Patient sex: M
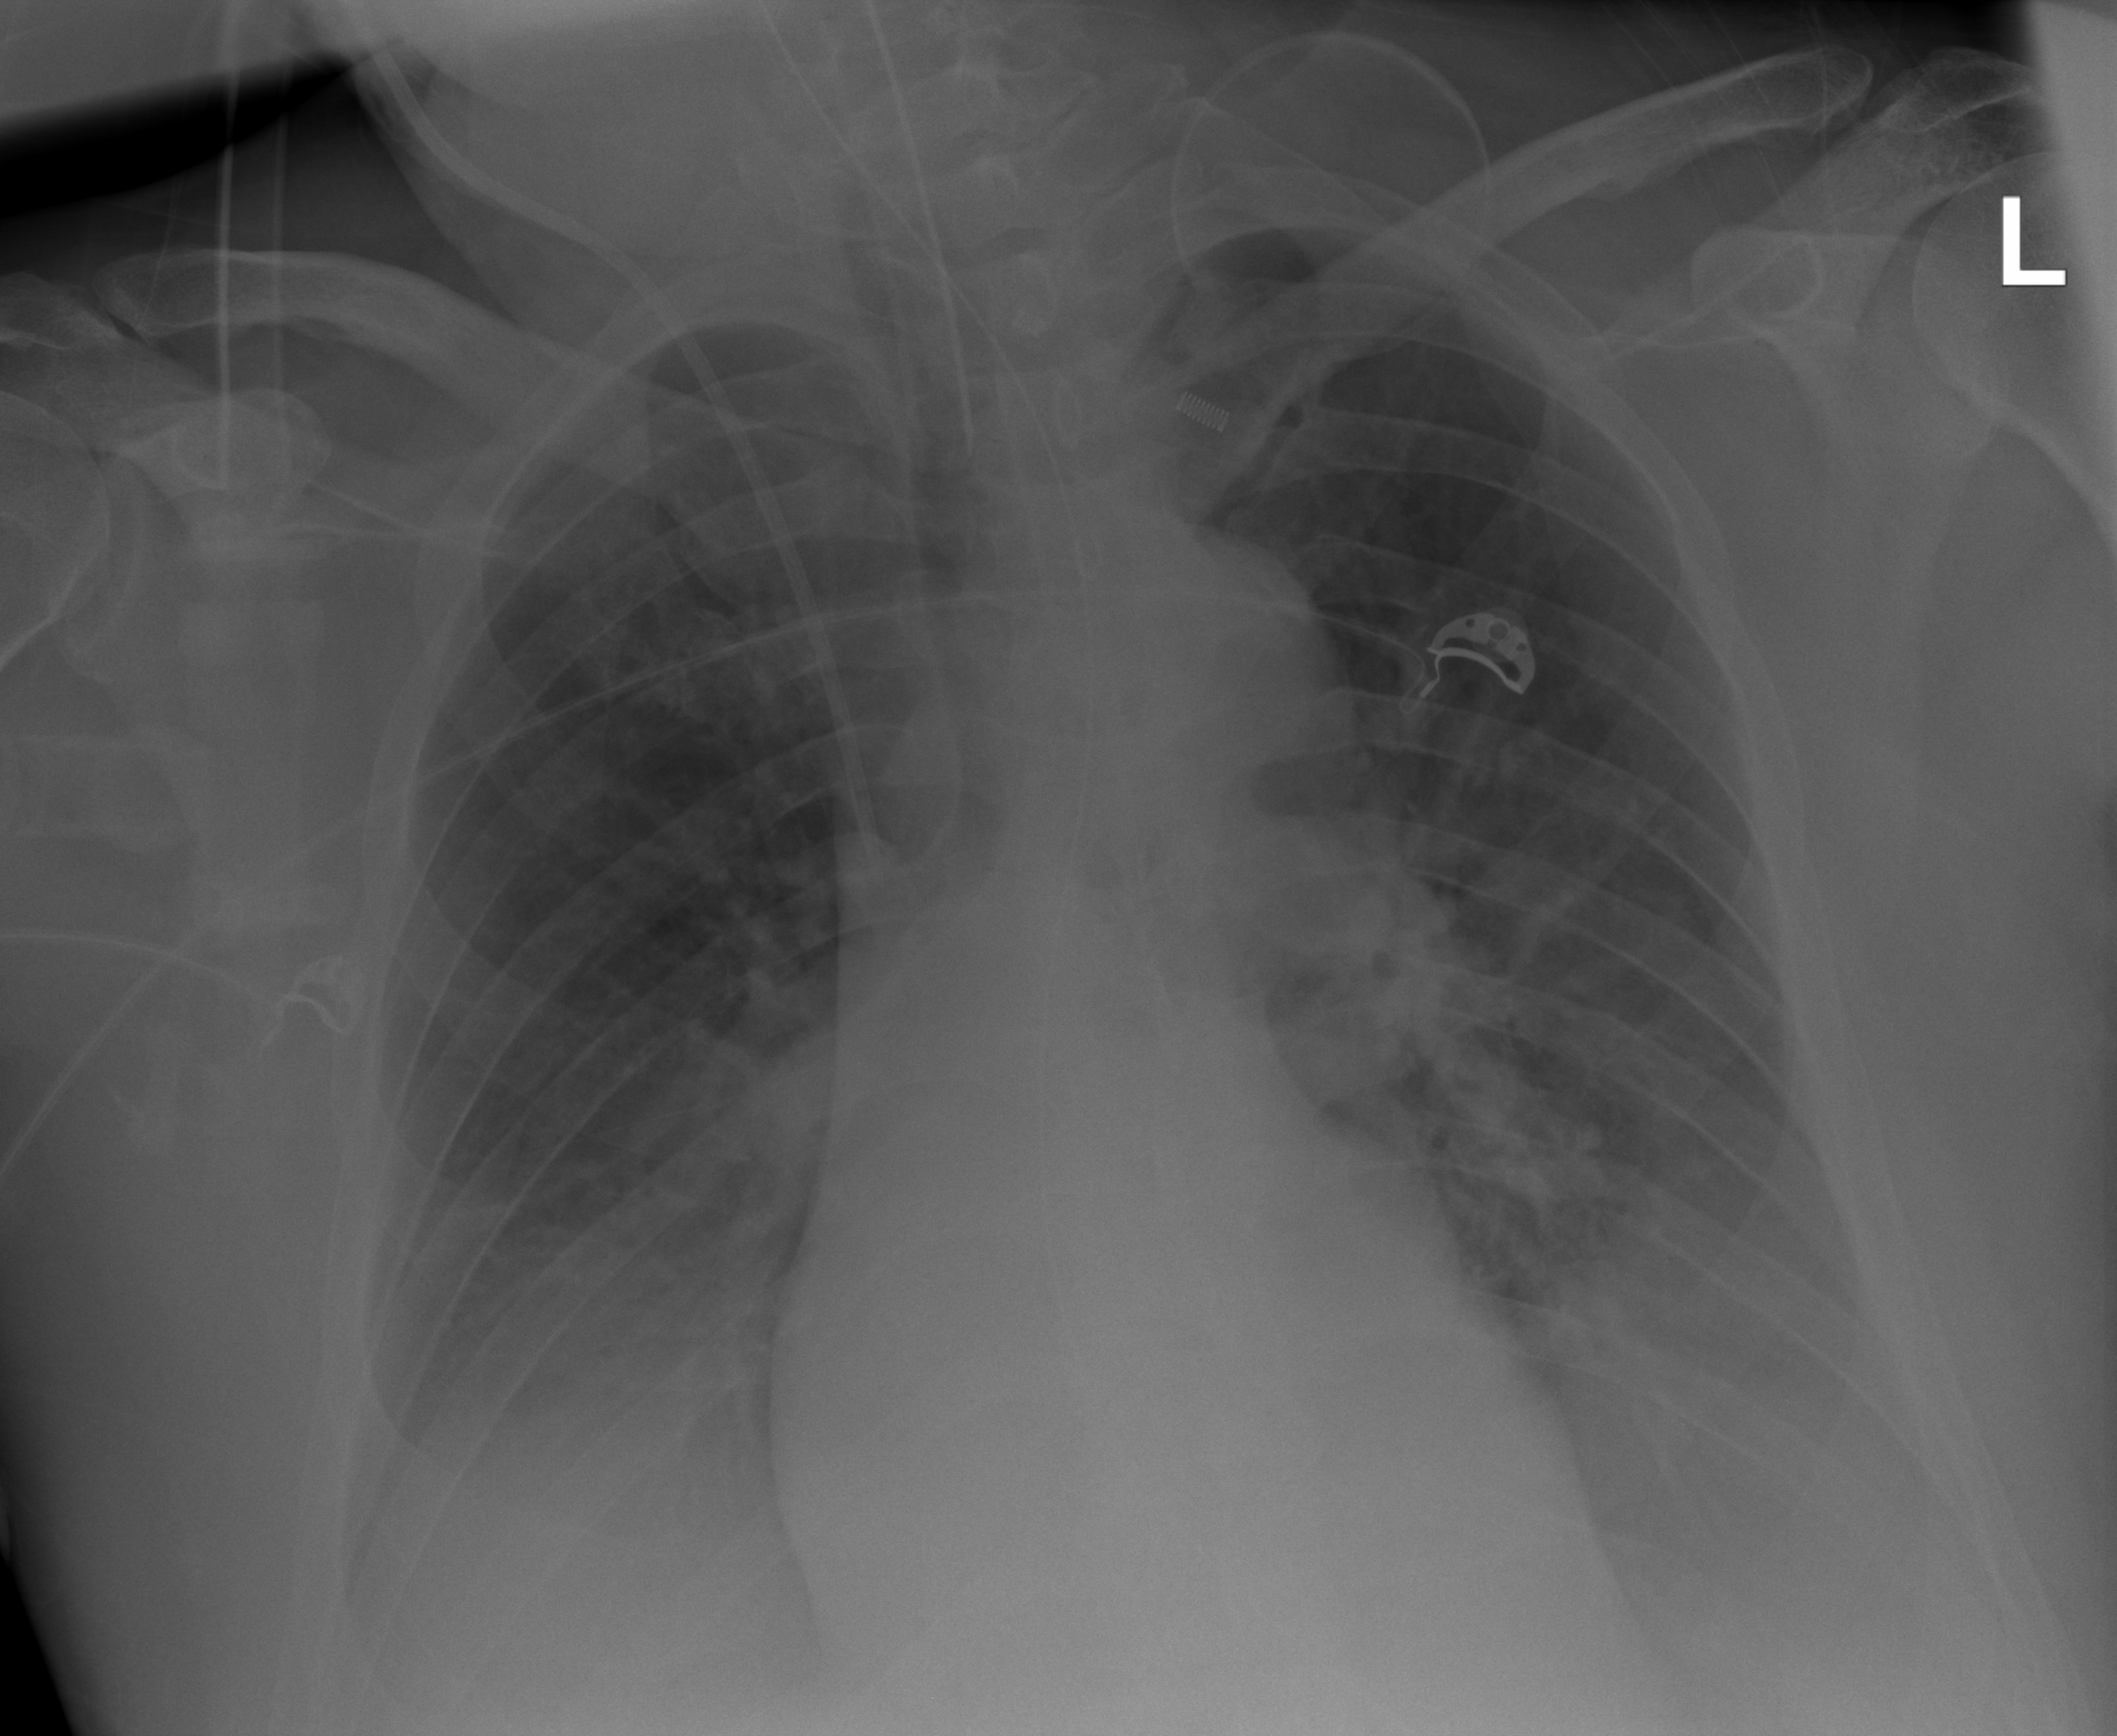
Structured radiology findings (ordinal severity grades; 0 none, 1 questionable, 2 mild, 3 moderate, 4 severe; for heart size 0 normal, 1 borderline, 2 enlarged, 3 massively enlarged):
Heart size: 1
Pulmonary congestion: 1
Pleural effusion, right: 2
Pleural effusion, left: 2
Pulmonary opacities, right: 0
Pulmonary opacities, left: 0
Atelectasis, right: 2
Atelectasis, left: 2